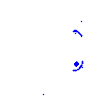
Particle: electron